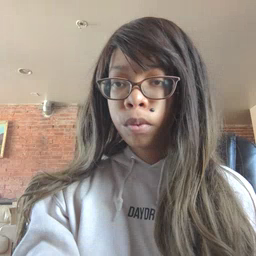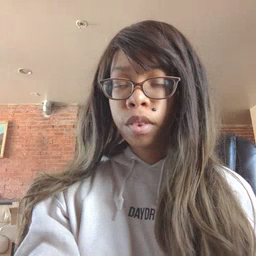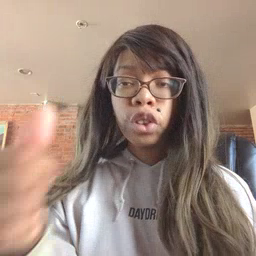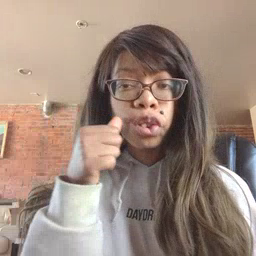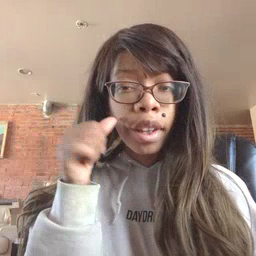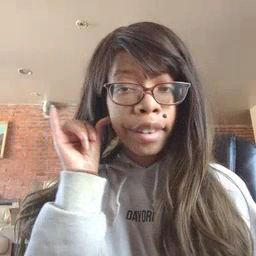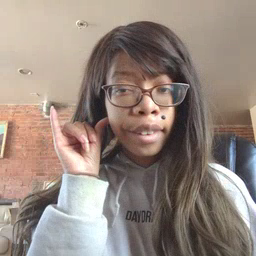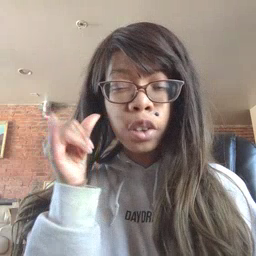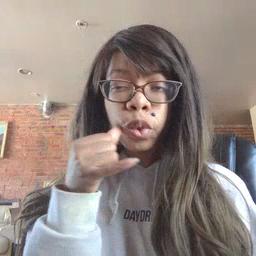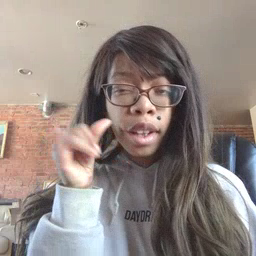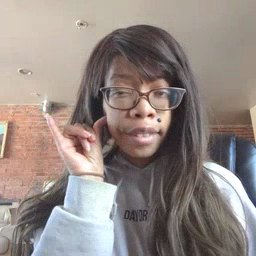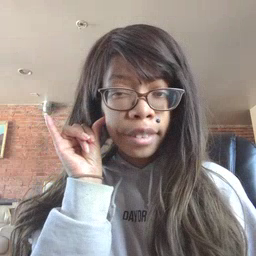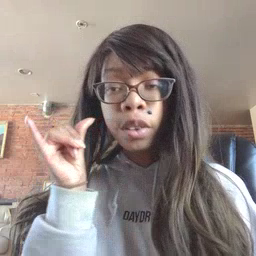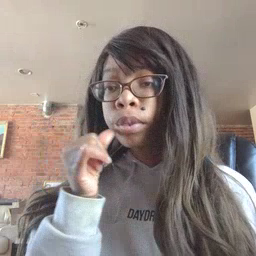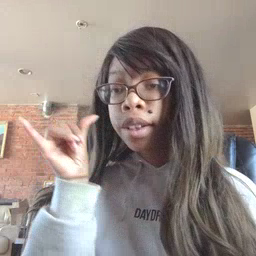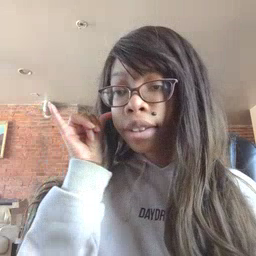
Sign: yesterday